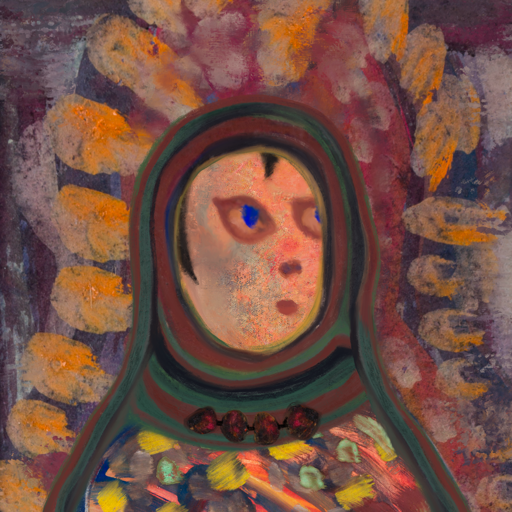
Background: Doll, Head And Neck Side: Irani, Face Side: Mother_And_Son_Mother, Bust: Mother_And_Son_Mother, Hair Side: Roy_Bahadur, Head Accessory: After_Raid_Scarf, Second Necklace: Blank, Necklace: Mosgoul, Baby: Blank